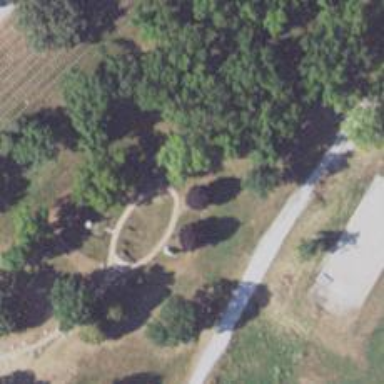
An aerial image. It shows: Historic cannon.